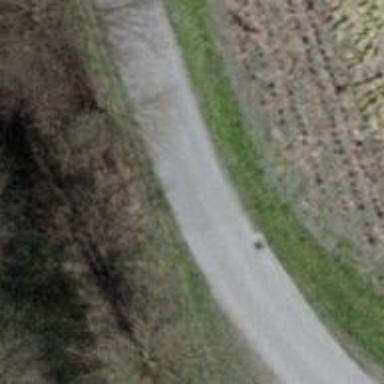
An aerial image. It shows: Asphalt track with grade 1 tracktype.